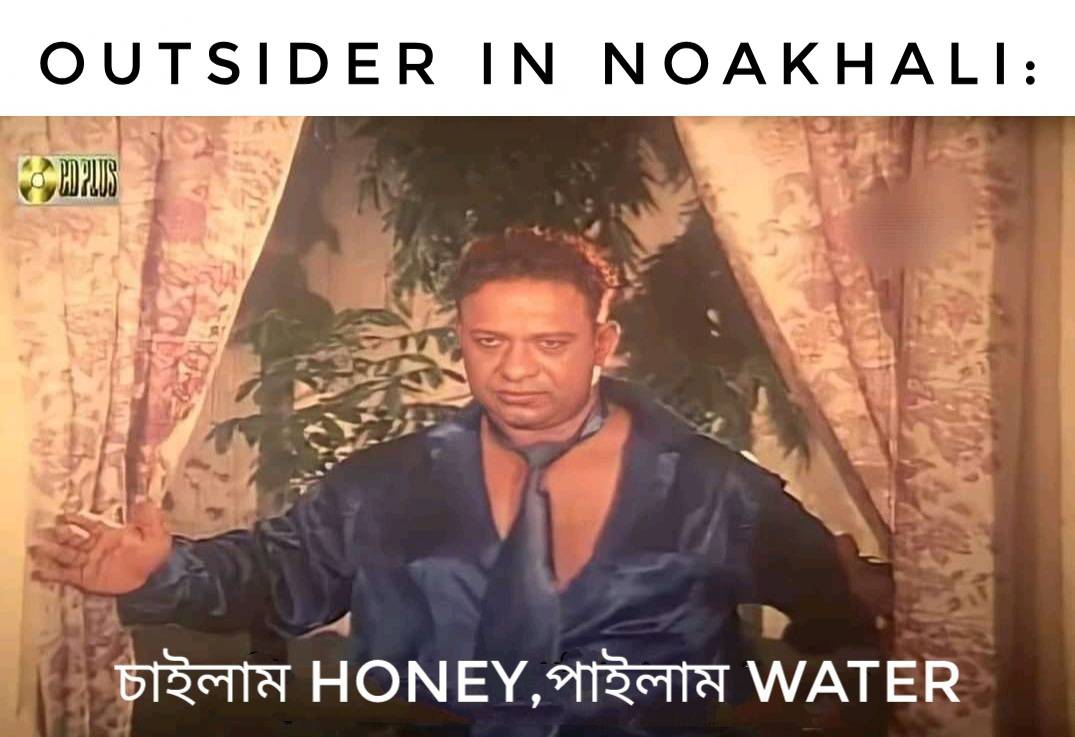
Caption: OUTSIDER IN NOAKHALI :    চাইলাম HONEY, পাইলাম WATER
Label: non-hate